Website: crate-barrel
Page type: customer-info-address
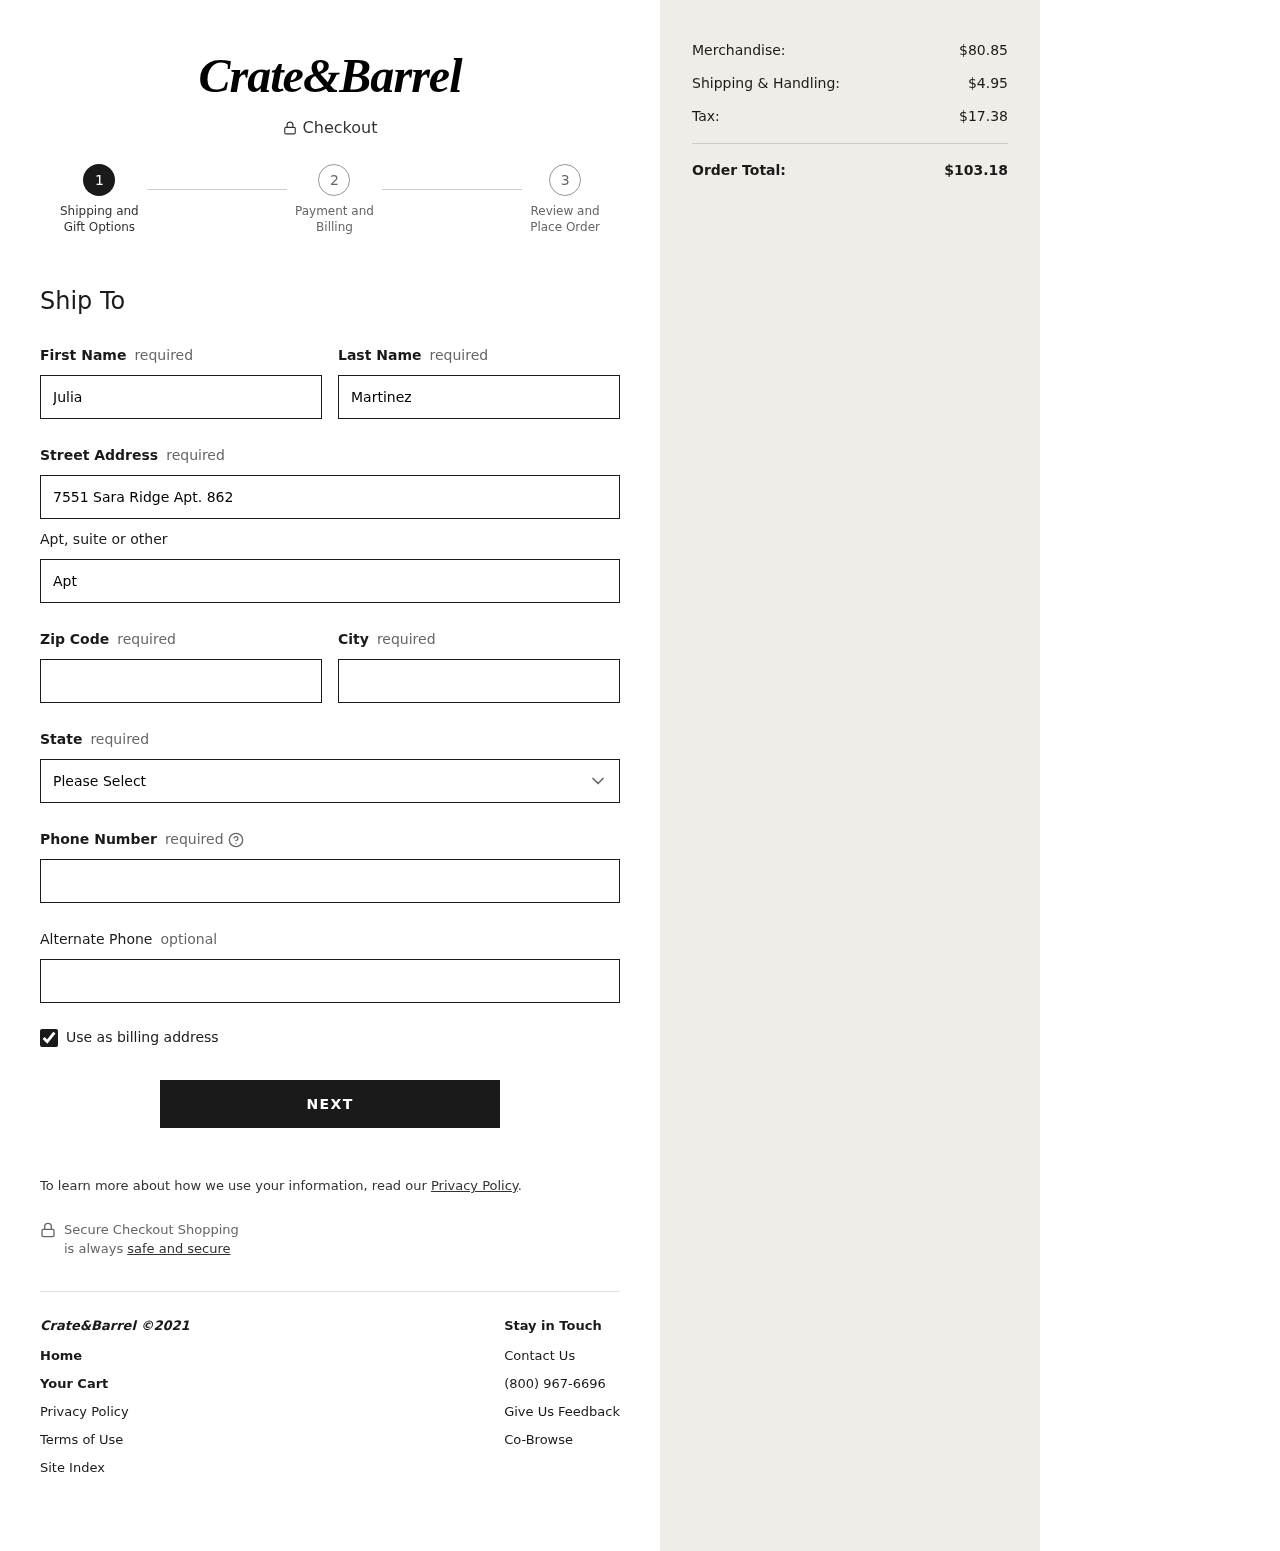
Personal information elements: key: PII_STATE
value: Iowa
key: PII_FIRSTNAME
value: Julia
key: PII_LASTNAME
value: Martinez
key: PII_STREET
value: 7551 Sara Ridge Apt. 862
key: PII_STREET2
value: Apt. 982
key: PII_POSTCODE
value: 52571
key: PII_CITY
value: New Megan
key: PII_PHONE
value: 6018789708
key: PII_PHONE_ALT
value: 6943844293
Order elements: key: ORDER_SUBTOTAL
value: $80.85
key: ORDER_SHIPPING_COST
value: $4.95
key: ORDER_TAX
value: $17.38
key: ORDER_TOTAL
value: $103.18